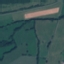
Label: Pasture